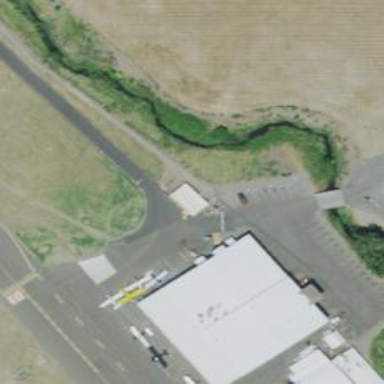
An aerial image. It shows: Hangar building used for storing aircraft.